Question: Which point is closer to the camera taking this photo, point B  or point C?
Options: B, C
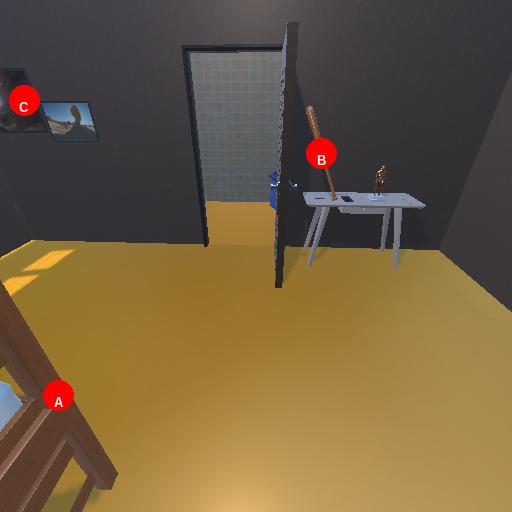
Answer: B